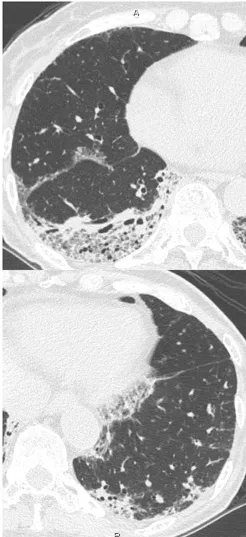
Pulmonary findings of chest high-resolution computed tomography. One month.
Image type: radiology (ct)